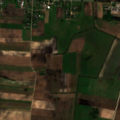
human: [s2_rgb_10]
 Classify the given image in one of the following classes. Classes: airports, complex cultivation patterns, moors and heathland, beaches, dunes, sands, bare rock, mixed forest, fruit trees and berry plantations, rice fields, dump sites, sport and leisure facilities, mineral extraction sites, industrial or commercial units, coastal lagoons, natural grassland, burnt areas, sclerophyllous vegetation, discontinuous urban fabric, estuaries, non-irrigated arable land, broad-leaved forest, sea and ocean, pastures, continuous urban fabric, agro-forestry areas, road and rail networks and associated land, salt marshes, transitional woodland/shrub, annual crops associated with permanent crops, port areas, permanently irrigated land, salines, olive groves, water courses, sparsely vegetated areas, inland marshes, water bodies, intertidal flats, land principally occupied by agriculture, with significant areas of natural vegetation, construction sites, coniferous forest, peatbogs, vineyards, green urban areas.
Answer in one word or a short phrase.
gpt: discontinuous urban fabric, non-irrigated arable land, pastures